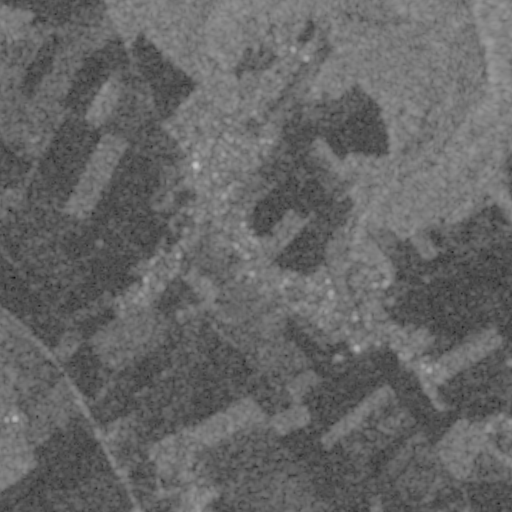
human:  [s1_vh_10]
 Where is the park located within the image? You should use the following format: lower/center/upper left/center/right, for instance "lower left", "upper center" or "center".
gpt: The park is located in the center of the image.
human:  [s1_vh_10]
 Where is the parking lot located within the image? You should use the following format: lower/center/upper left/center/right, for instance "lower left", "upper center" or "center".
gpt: The parking lot is located in the upper center of the image.
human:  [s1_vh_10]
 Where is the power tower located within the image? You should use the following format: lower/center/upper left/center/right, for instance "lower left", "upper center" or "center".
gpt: The power tower is located in the upper left of the image.
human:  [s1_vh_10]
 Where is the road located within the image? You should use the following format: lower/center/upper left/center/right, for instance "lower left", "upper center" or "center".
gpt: There is no road in the image.

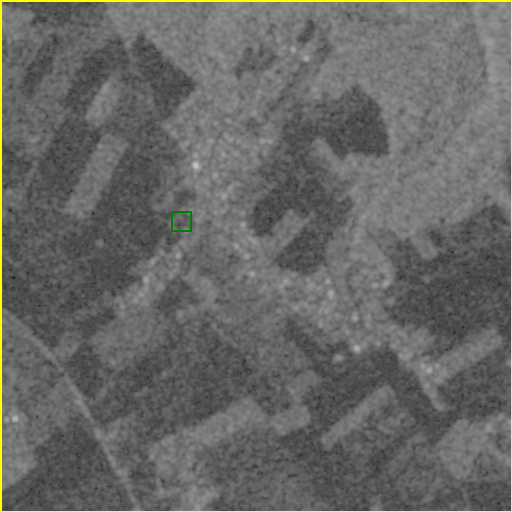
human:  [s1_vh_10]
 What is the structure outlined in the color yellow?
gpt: The structure outlined in yellow is a crop field.
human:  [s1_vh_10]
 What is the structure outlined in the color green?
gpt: The structure outlined in green is a park.
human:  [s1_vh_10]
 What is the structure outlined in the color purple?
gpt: There is no purple outline.